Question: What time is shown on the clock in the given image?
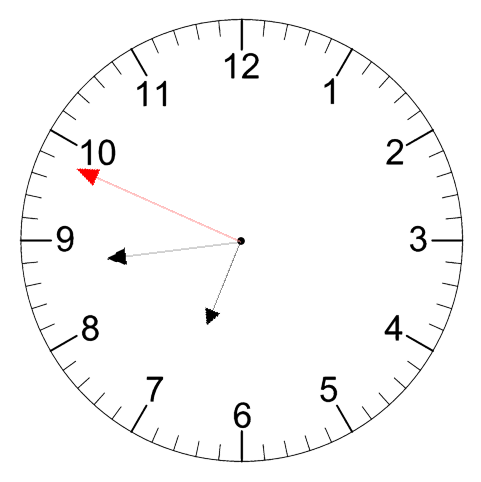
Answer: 06:43:49